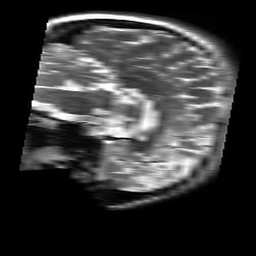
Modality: T2w
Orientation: sagittal
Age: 25
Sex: female
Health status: healthy
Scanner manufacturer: siemens
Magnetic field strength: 3 T
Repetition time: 4.01 s
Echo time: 0.116 s